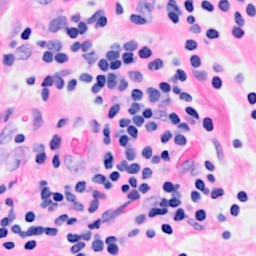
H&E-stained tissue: Breast